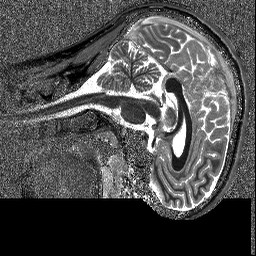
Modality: T1map
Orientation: sagittal
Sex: male